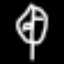
Label: leaf